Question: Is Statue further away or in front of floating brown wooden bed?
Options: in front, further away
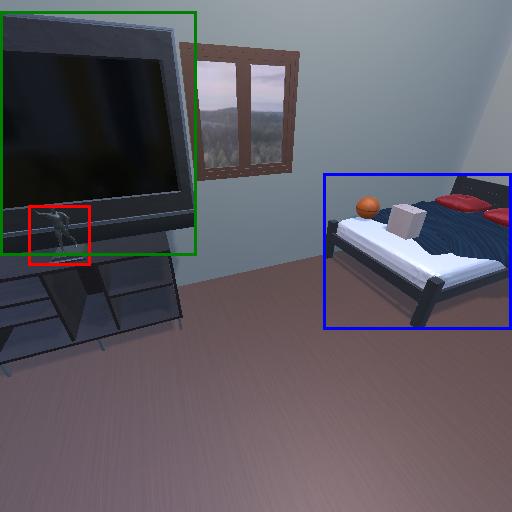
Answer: in front